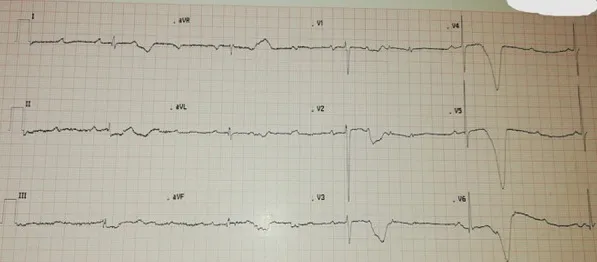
electrocardiogram of complete atrioventricular block.
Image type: electrography (ekg)